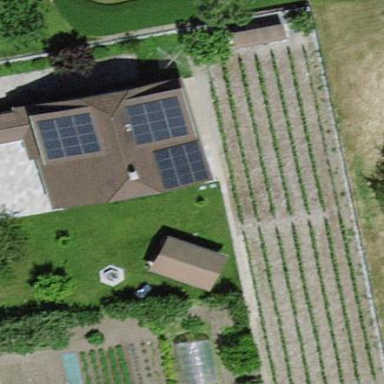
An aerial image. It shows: Vineyard growing grapes.